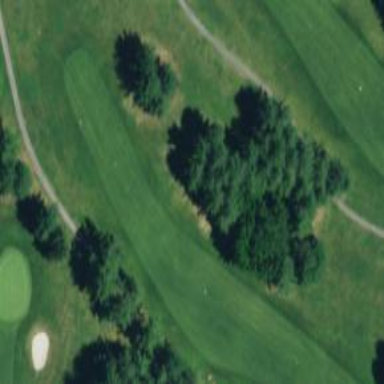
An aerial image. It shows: View of golf hole.